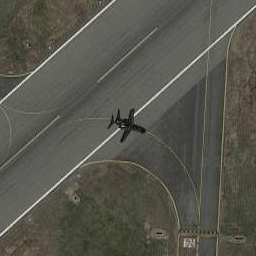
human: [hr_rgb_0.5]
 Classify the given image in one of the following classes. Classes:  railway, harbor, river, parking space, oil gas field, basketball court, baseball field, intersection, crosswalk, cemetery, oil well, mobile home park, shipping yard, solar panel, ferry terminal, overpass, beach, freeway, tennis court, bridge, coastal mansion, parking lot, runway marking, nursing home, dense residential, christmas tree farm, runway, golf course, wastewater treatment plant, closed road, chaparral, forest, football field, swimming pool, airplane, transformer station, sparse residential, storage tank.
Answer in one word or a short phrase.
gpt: runway